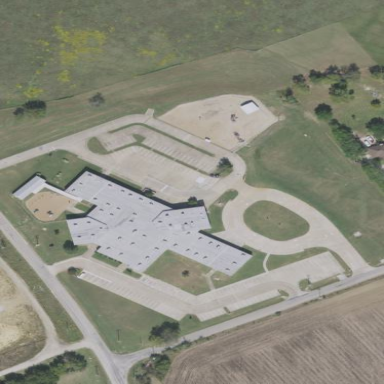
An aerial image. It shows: School.